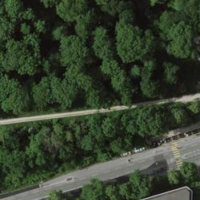
EUNIS habitat code: 44
Species observed at this site:
Veronica chamaedrys
Prunus padus
Geranium pyrenaicum